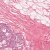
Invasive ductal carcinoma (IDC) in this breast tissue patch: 0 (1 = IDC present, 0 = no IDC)